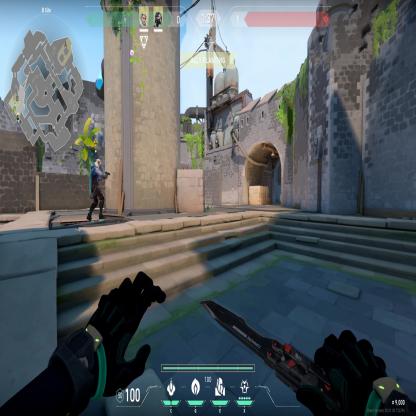
Label: teammate